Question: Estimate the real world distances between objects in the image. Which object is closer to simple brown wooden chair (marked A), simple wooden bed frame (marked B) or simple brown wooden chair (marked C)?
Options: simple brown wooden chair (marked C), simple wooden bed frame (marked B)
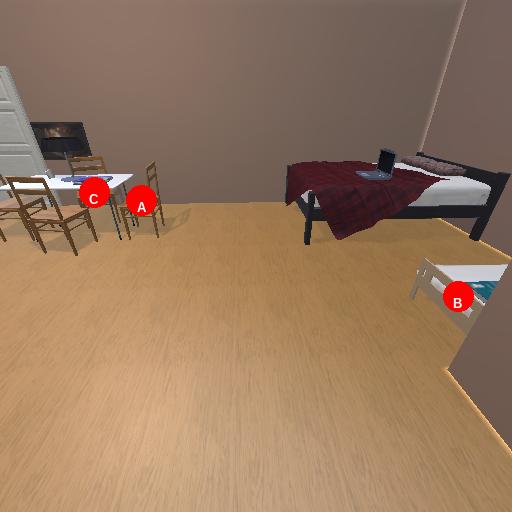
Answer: simple brown wooden chair (marked C)